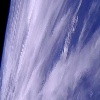
Label: cloud